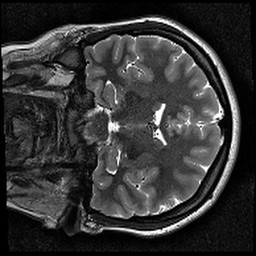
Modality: T2w
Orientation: coronal
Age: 18
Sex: female